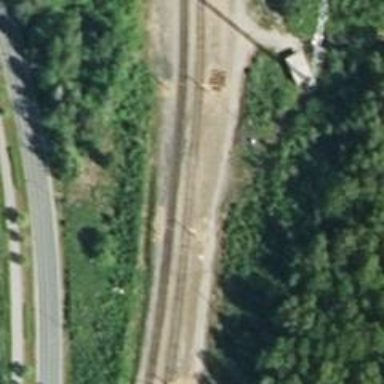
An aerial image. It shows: Abandoned railway yard.